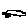
Label: car